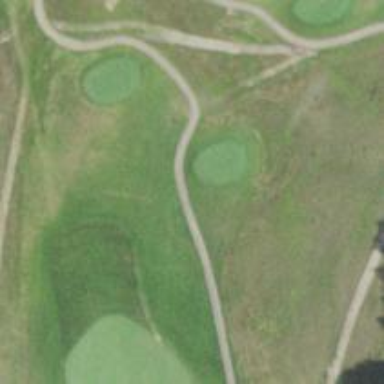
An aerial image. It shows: Well-maintained path designated for golf carts.